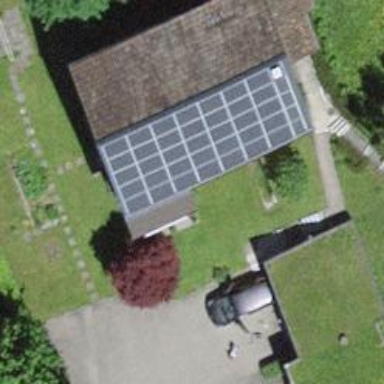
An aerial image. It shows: Solar power generator using photovoltaic panels.